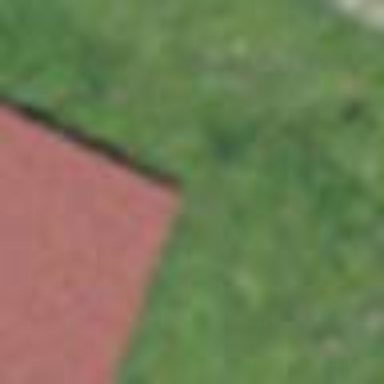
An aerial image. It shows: Barn.